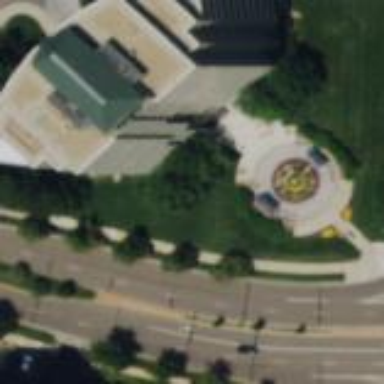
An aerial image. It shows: Office building.